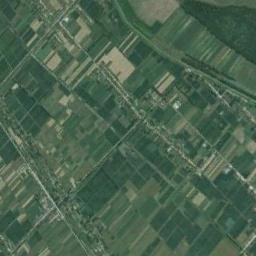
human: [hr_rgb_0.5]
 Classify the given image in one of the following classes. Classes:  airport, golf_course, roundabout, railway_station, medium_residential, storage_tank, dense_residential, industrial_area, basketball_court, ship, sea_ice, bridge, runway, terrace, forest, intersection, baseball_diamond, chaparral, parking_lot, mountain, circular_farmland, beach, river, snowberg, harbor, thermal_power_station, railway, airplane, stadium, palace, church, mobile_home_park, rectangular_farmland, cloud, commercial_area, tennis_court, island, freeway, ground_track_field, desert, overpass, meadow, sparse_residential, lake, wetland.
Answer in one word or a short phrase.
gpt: rectangular_farmland